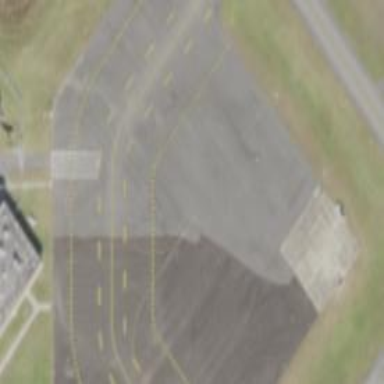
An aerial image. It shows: View of taxiway at the airport.